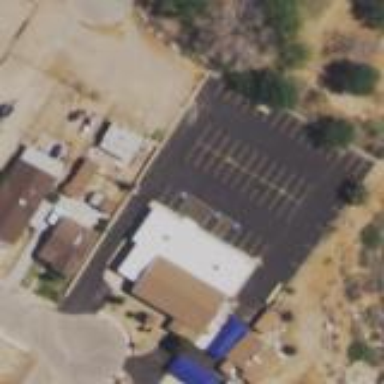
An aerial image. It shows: Parking area.